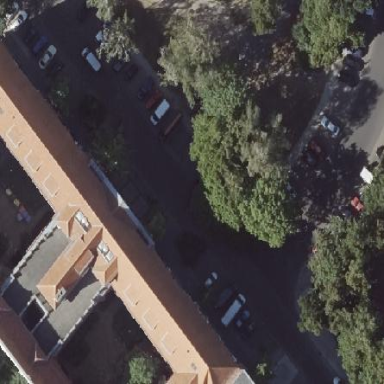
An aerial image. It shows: Parking area with cobblestone surface.